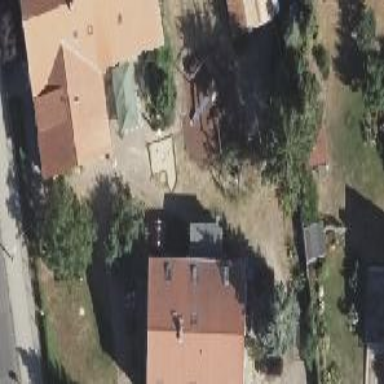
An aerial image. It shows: Simple house.